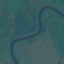
Land use / land cover class: River